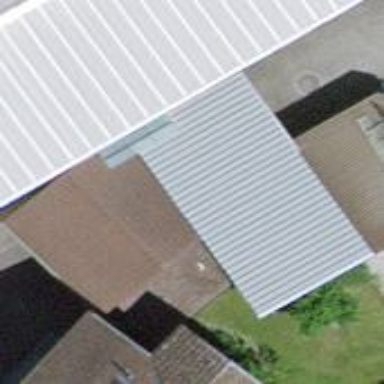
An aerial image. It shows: Garage building.